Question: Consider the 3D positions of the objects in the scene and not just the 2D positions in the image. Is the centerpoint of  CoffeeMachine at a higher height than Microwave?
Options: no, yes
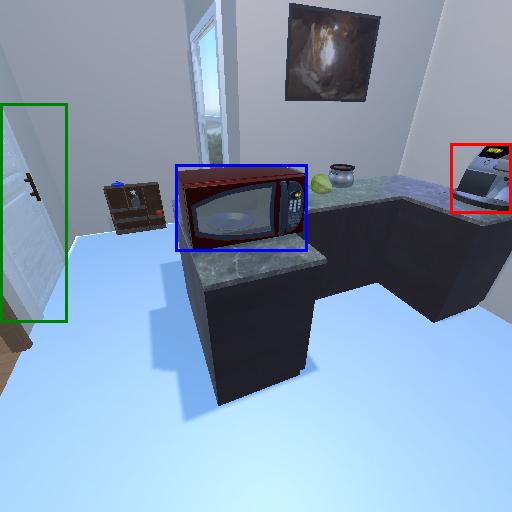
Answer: no